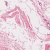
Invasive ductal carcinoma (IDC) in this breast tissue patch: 0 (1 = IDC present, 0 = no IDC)